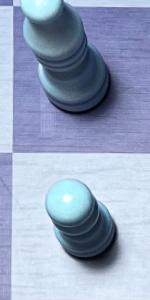
Label: Pawn_White